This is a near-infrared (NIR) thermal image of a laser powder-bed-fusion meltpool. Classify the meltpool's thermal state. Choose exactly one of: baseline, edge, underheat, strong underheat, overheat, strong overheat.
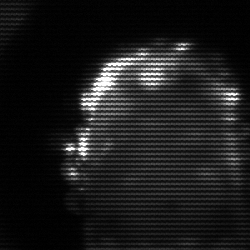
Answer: baseline